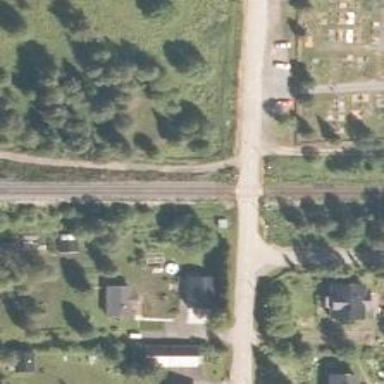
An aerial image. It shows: Level crossing with lights and saltire markings.